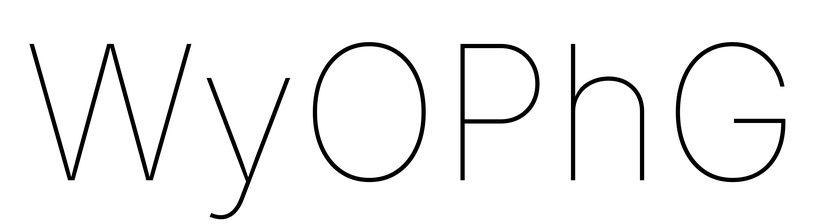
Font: Inter_Thin